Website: bh-photo
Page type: address-validator
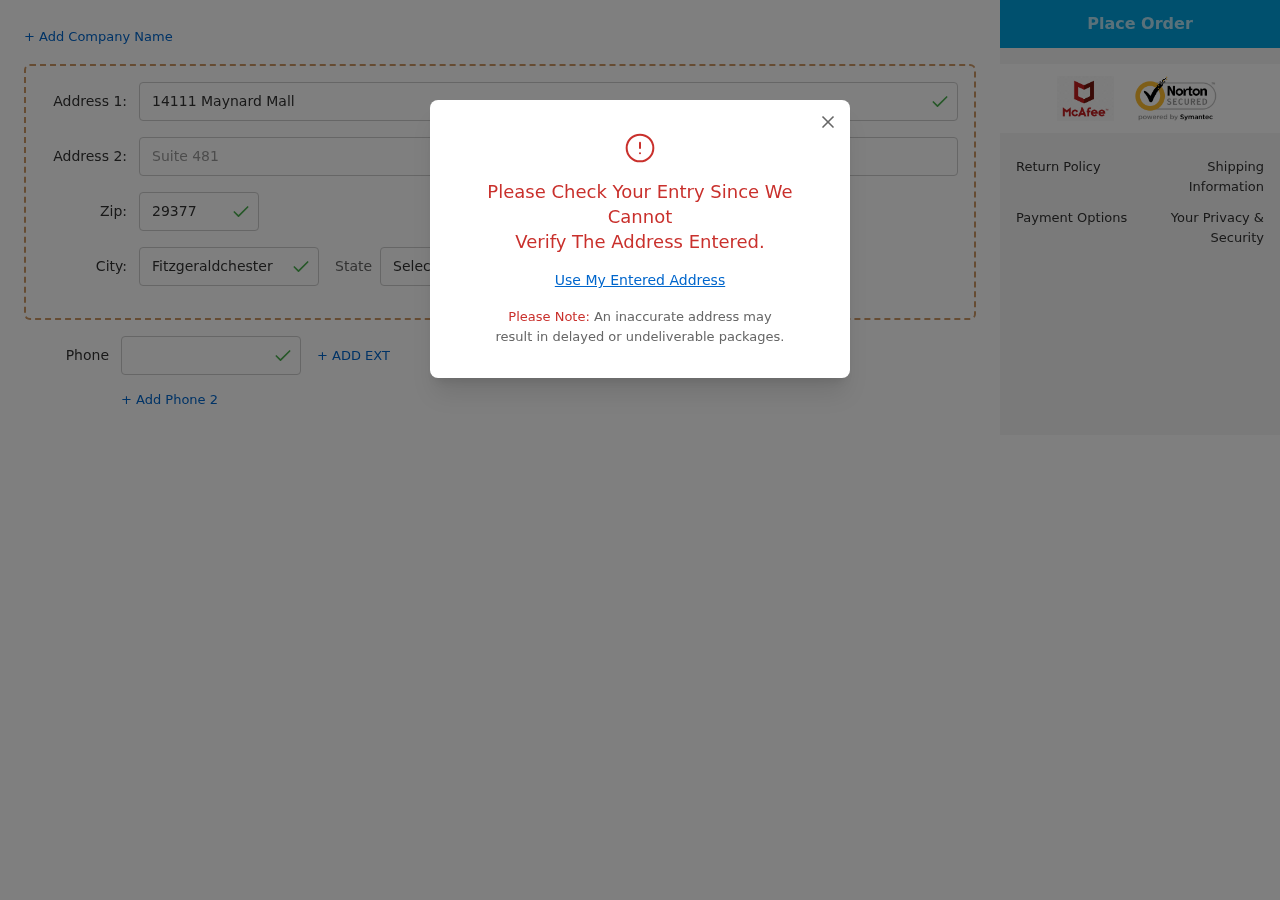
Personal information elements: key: PII_CITY
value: Fitzgeraldchester
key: PII_PHONE
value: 5512938979
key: PII_POSTCODE
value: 29377
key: PII_STATE_ABBR
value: CO
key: PII_STREET
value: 14111 Maynard Mall
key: PII_STREET2
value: Suite 481